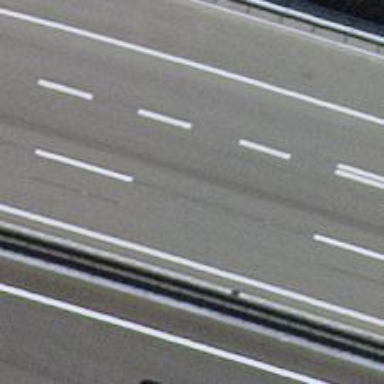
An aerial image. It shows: Asphalt motorway.